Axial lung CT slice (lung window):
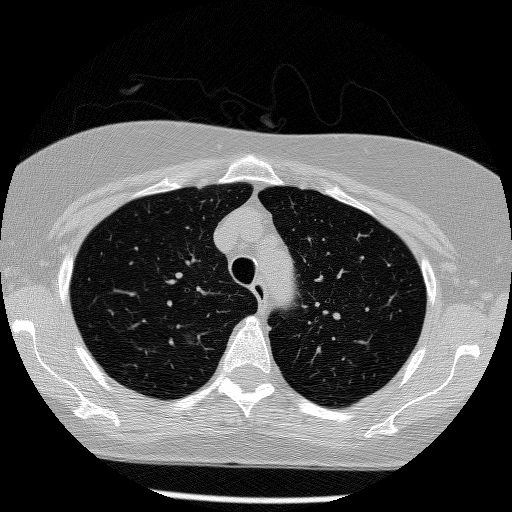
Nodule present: no